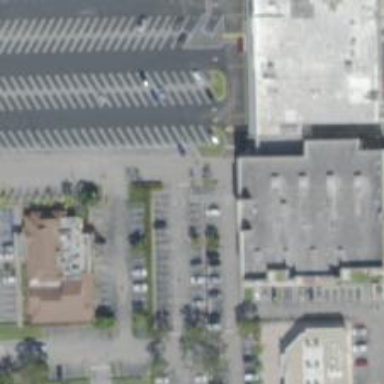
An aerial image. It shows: Parking space is available.